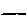
Label: line